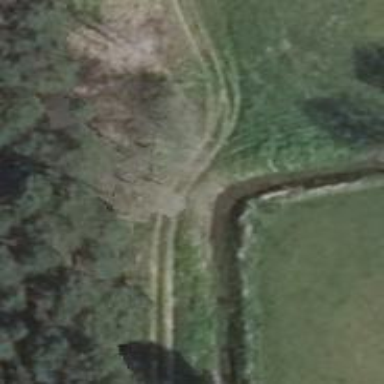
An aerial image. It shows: Grass track with grade 5 tracktype.